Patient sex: M
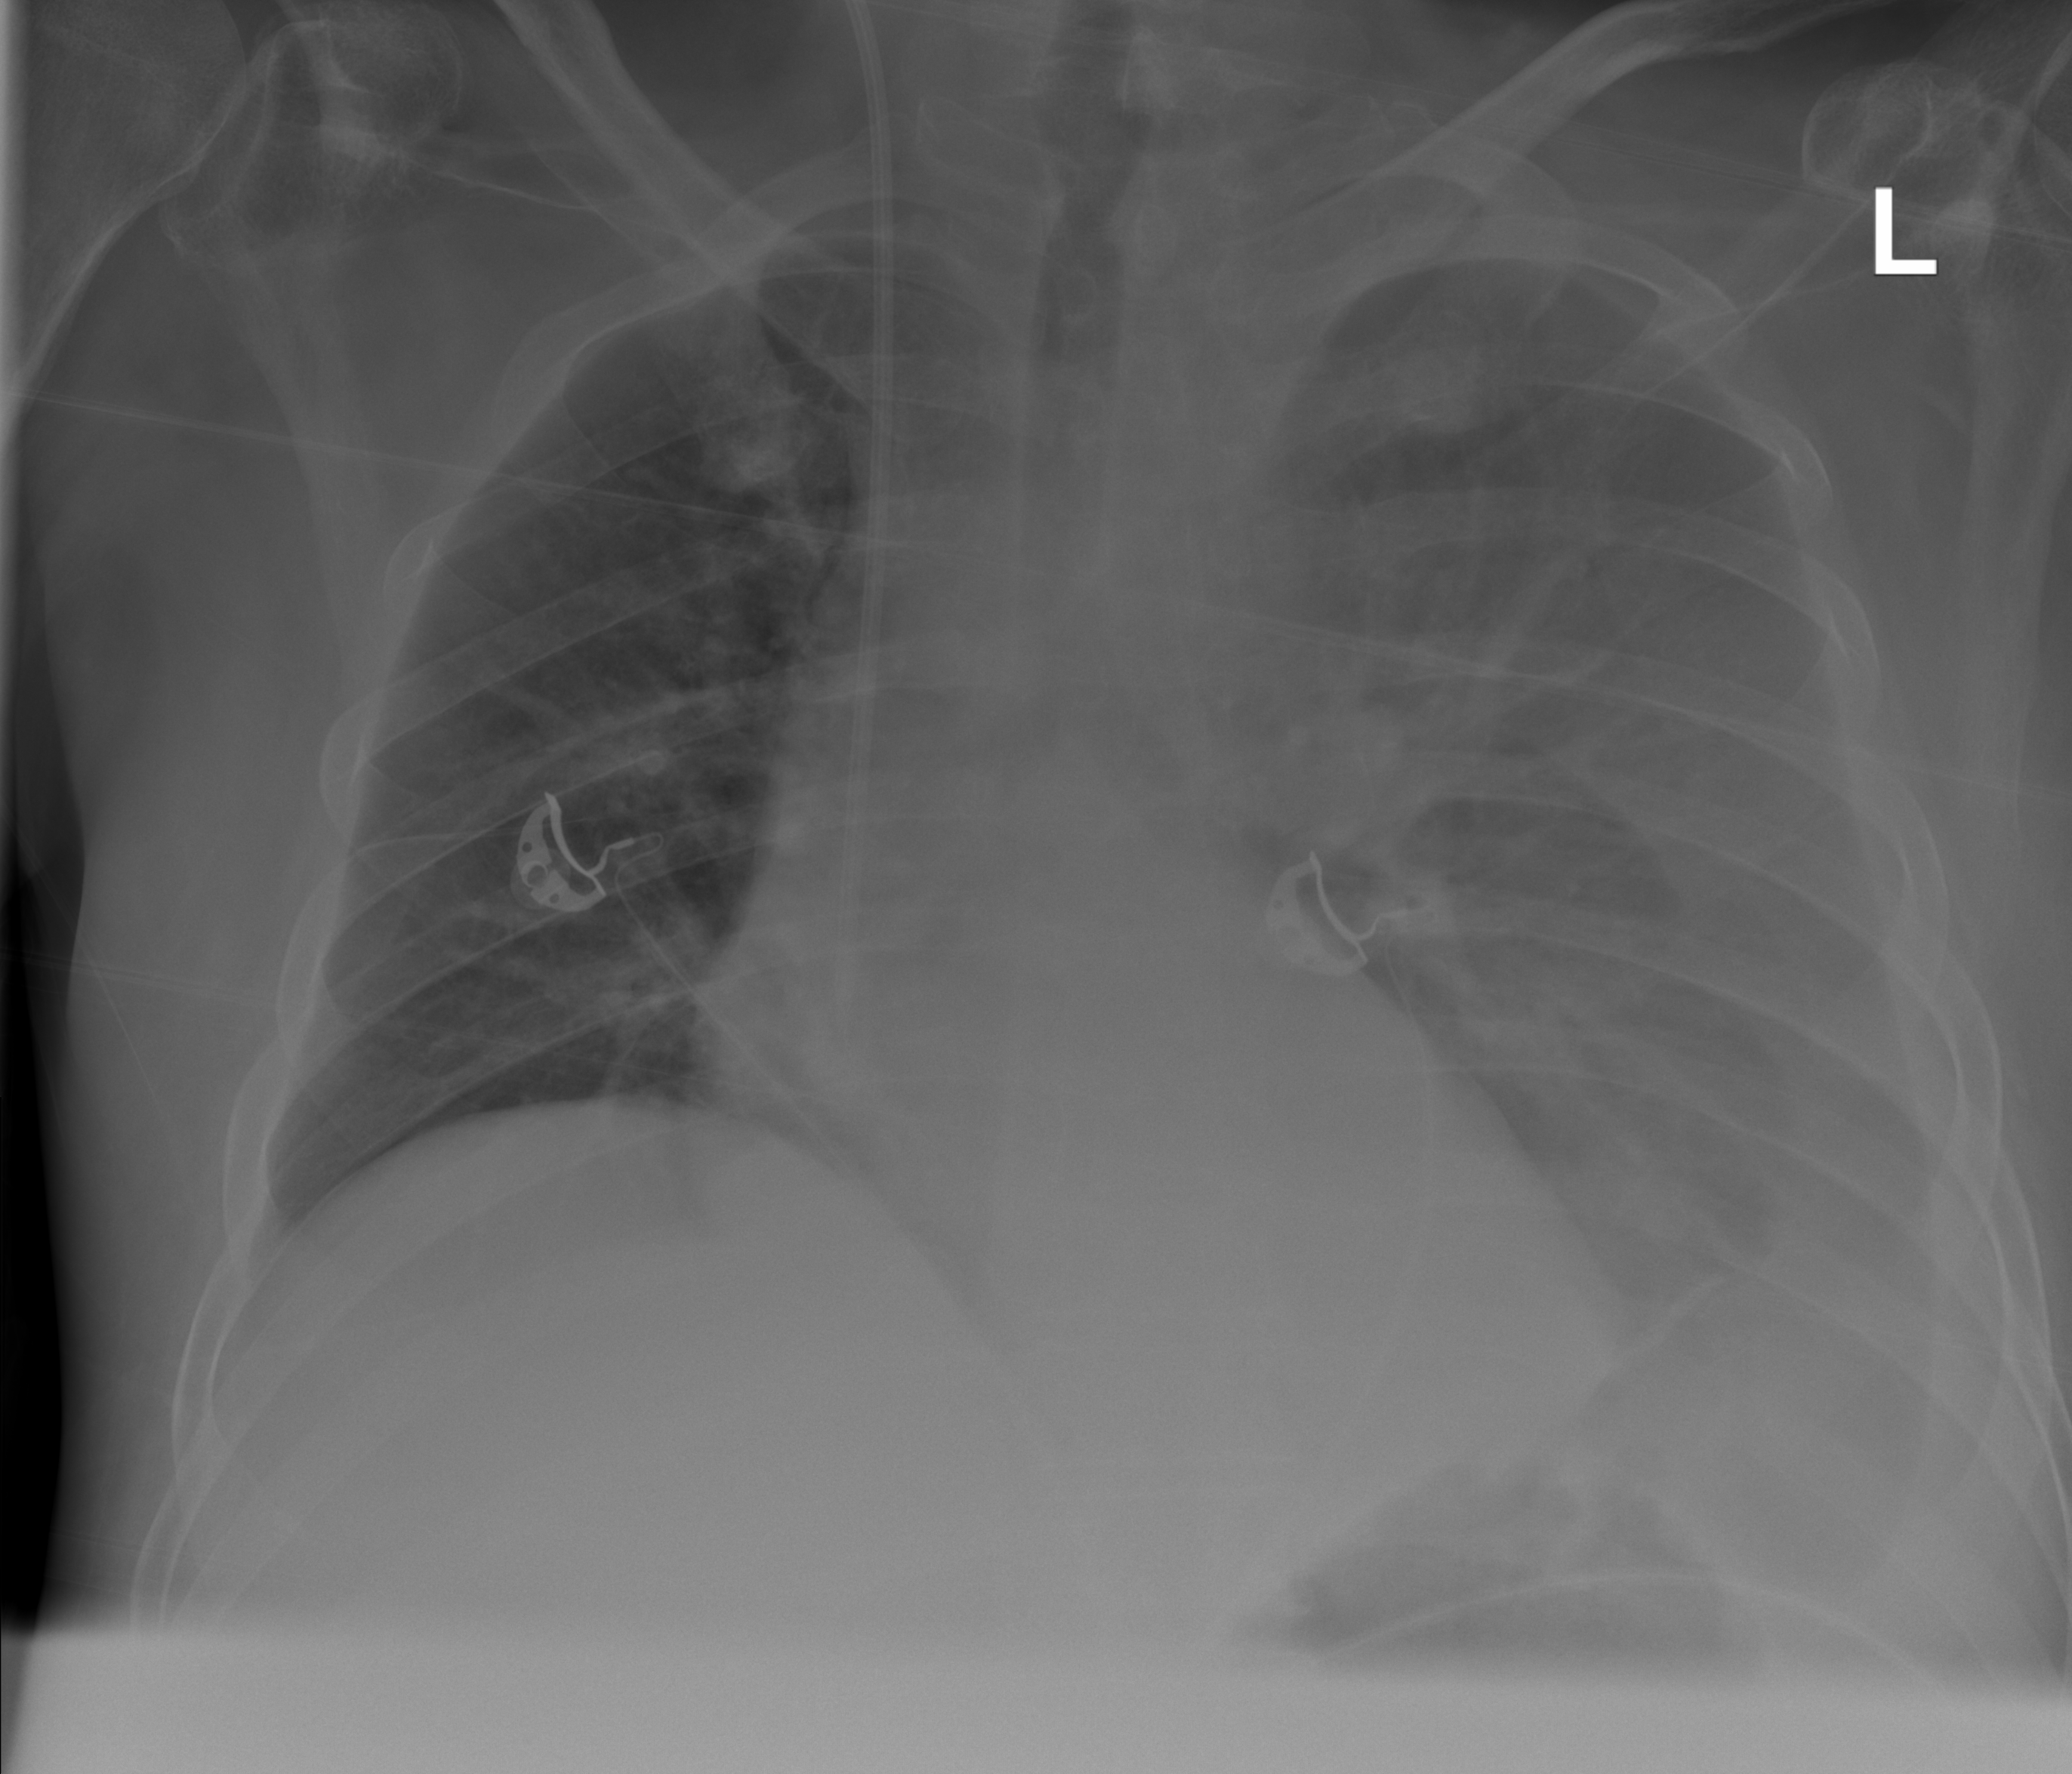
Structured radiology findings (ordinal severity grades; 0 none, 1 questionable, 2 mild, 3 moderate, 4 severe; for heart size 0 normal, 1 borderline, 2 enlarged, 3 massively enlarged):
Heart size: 1
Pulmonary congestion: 2
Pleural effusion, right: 2
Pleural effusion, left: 3
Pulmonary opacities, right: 0
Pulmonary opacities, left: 0
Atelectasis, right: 1
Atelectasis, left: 3